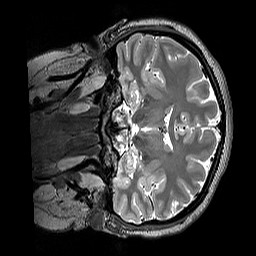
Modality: T2w
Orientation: coronal
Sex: female
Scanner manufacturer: siemens
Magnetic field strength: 3 T
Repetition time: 3.2 s
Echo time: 0.409 s